Current action and preconditions to check: path_clear

Your task: For each precondition in the list above, predict whether it will hold at this action.

Consider the current scene as observed from the mobile robot's camera, and analyze the predicted future states of all dynamic agents (e.g., people, animals, vehicles, or any moving entities) within the NEXT SECOND.

IMPORTANT: Only answer "very likely" if you are absolutely certain—based on strong, clear evidence—that a dynamic agent will violate the precondition in the predicted future state. Do NOT answer "very likely" for unlikely, ambiguous, or low-probability risks.

Ask yourself for each precondition: Is there a high probability, with clear and convincing evidence, that the predicted future states of any dynamic agent will interfere with the predicted future state of the currently executing action within the NEXT SECOND, causing that precondition to fail?

Assess the risk level based on these predictions. Use "likely" or "very likely" if motions create a clear risk of interference.

Use "neutral" or "improbable" if agents are nearby but their predicted paths are clearly diverging or non-conflicting.

Failure Risk Categories: "very improbable", "improbable", "neutral", "likely", "very likely"

Answer Format: Output ONLY the probability_of_failure value from these categories: "very improbable", "improbable", "neutral", "likely", "very likely"

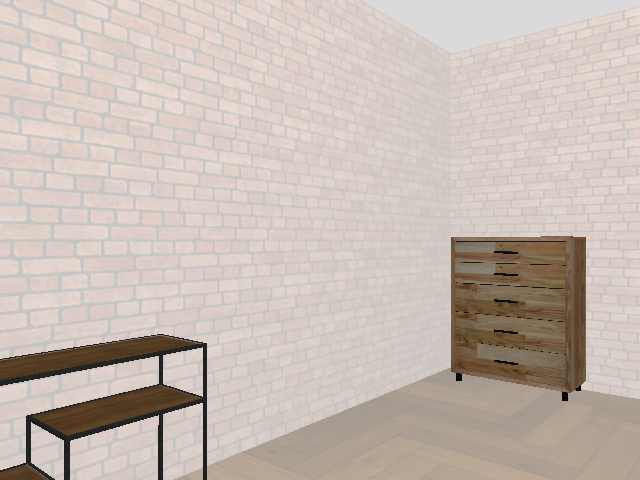

Answer: very improbable